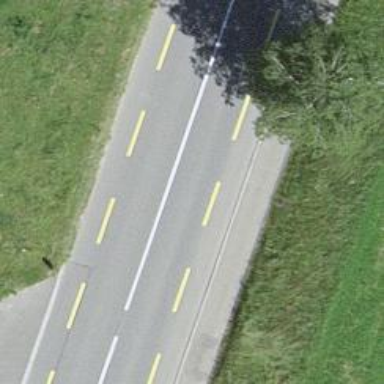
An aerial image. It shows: Secondary road with advisory cycle lane.